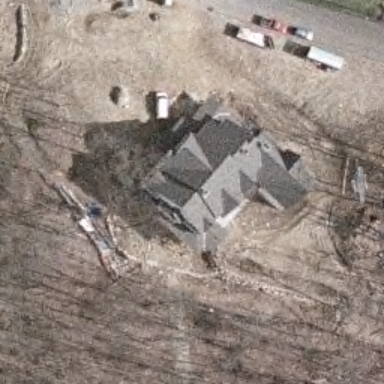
A villa with grey roofs is surrounded by some withered plants and lawn in the sparse residential area .